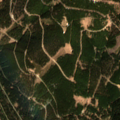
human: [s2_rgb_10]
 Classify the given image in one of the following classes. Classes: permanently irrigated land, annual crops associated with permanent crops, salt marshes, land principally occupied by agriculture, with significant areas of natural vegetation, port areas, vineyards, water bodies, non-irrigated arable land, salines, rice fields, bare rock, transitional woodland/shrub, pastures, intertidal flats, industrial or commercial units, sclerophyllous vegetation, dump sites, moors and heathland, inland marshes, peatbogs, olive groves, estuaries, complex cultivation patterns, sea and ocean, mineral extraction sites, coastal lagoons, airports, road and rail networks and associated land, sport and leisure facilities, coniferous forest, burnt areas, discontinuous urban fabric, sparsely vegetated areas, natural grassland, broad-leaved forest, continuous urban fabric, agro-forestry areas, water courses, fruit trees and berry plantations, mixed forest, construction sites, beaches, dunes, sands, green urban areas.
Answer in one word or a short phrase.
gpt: coniferous forest